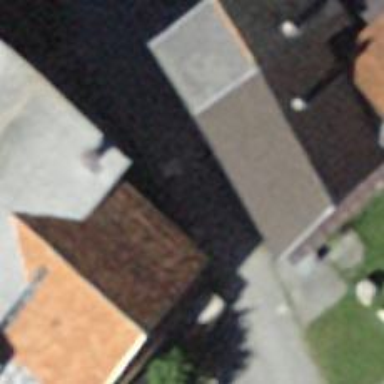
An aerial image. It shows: Driveway.